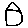
Label: house